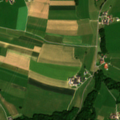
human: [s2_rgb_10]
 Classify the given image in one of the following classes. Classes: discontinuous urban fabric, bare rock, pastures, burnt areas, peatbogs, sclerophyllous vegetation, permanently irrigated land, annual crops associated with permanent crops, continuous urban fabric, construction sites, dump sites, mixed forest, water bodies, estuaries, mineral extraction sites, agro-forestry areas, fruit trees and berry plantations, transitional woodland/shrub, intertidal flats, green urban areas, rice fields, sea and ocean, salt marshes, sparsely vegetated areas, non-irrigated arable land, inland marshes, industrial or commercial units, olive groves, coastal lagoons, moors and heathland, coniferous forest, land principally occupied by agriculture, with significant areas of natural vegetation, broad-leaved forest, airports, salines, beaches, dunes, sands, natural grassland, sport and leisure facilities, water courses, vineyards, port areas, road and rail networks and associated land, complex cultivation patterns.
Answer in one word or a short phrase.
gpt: non-irrigated arable land, pastures, complex cultivation patterns, coniferous forest